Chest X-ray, PA view. Patient: 46 years old, sex M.
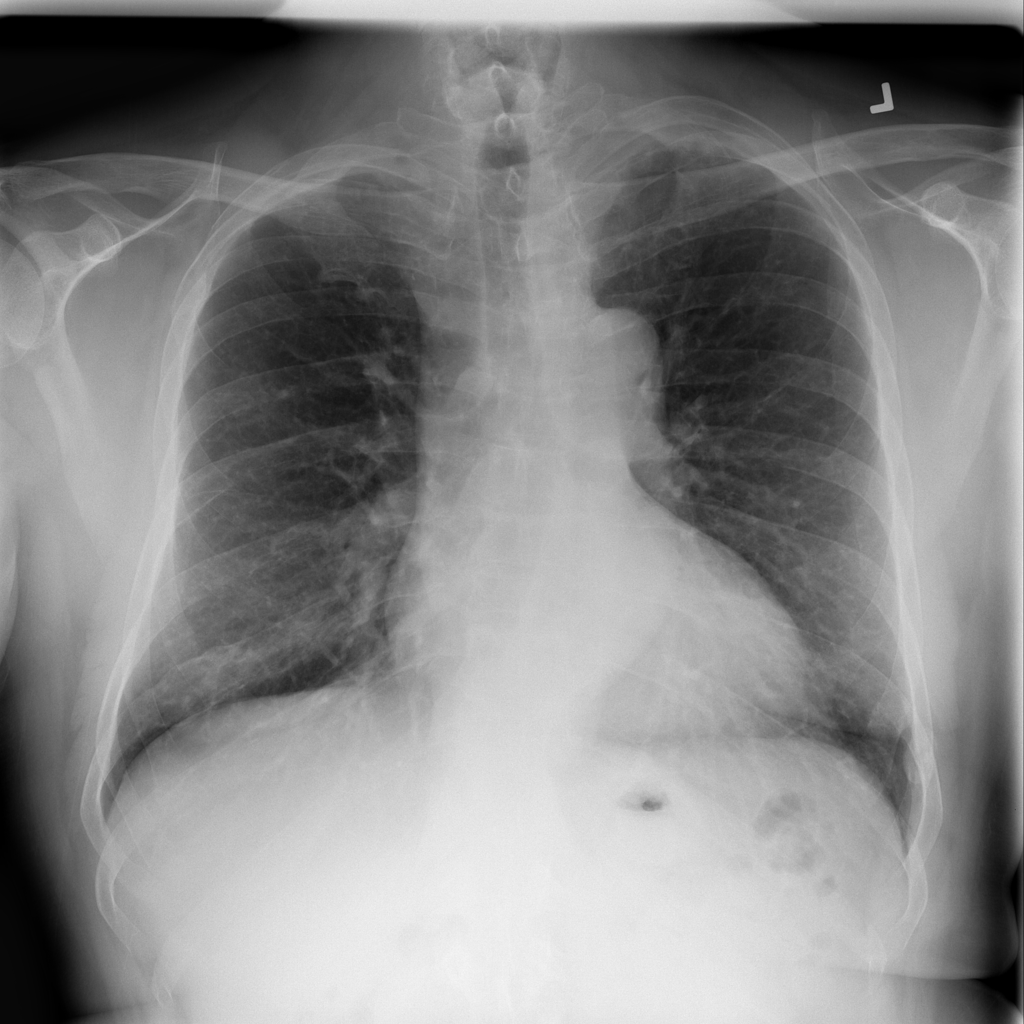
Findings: Atelectasis, Infiltration